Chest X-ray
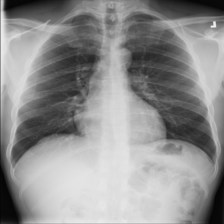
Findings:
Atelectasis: negative
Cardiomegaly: negative
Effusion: negative
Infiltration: negative
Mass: negative
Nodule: negative
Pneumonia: negative
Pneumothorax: negative
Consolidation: negative
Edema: negative
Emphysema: negative
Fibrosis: negative
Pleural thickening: negative
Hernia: negative